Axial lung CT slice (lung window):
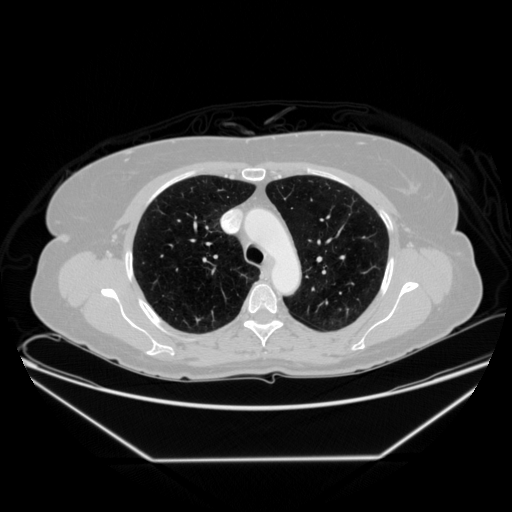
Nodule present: no